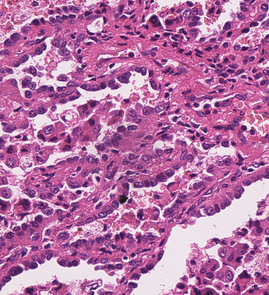
Tumor epithelial tissue: yes
Tumor-associated stroma tissue: yes
Normal tissue: no